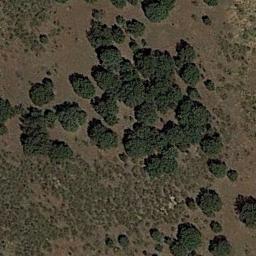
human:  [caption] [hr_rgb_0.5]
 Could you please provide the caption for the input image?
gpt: There is a path and scattered trees in the jungle .

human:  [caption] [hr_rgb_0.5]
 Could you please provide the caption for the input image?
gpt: There are many different kinds of bushes make up the chaparral in the yellow bare land .

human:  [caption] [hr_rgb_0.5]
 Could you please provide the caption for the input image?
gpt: Chaparral is distributed cluster by cluster on the sand .

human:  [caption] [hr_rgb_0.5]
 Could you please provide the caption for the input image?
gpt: Some connected green chaparrals grow on the wasteland .

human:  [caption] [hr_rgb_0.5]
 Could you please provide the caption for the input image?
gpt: The middle of the chaparral is dense .